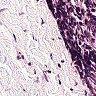
Metastatic tissue present: no